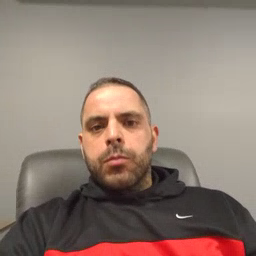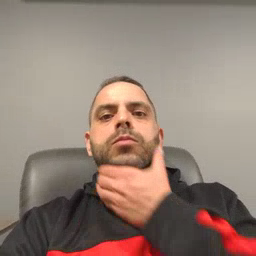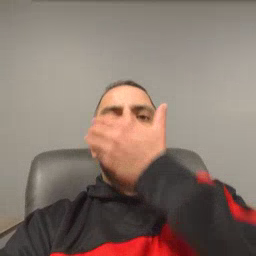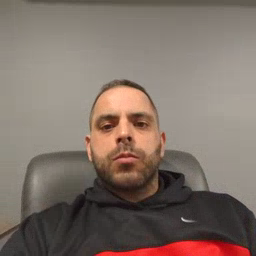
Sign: giraffe